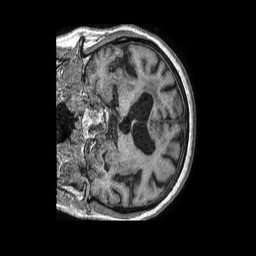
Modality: T1w
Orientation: coronal
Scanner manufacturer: philips
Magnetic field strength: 1.5 T
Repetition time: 0.007791 s
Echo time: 0.003558 s